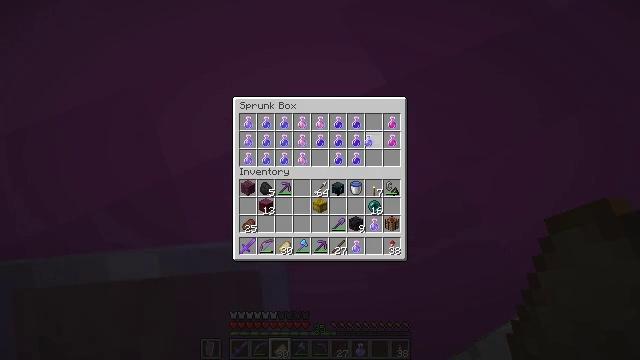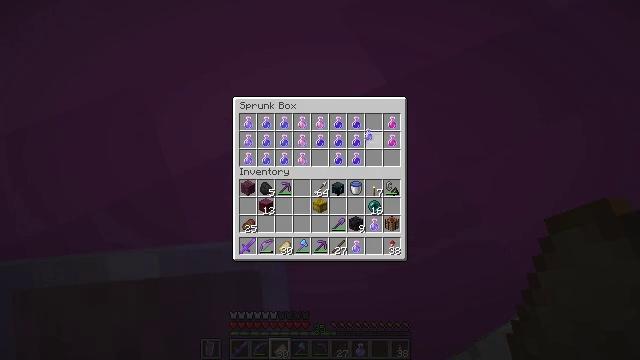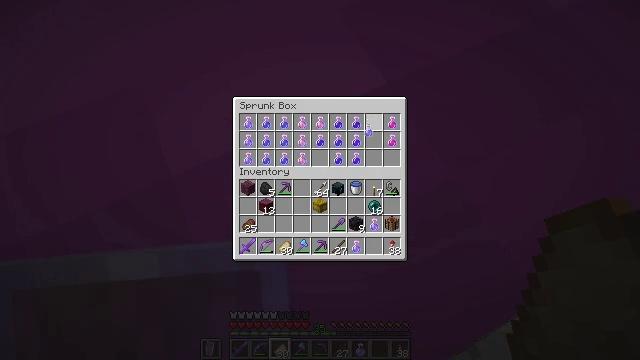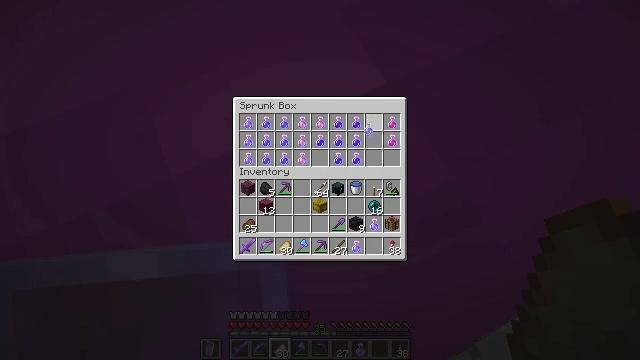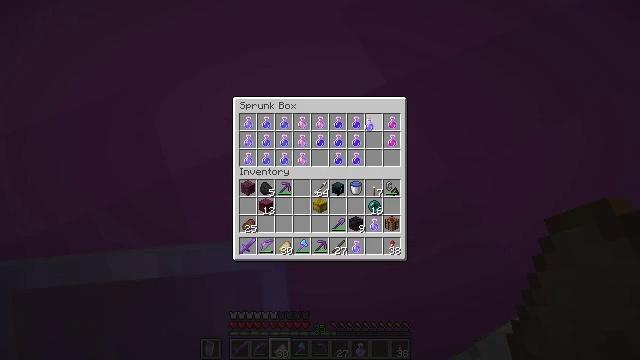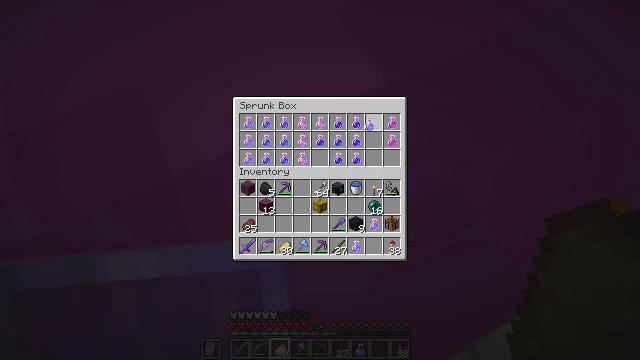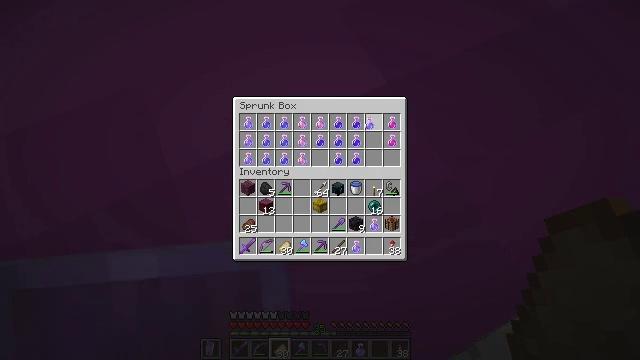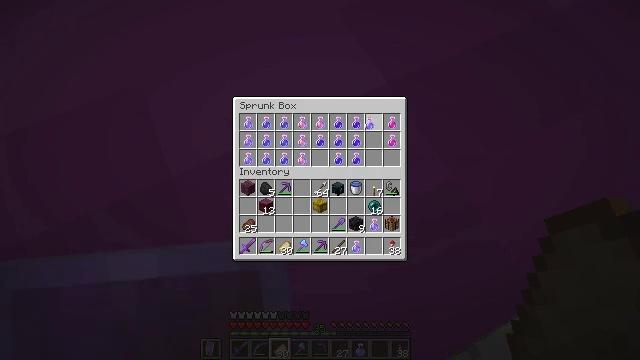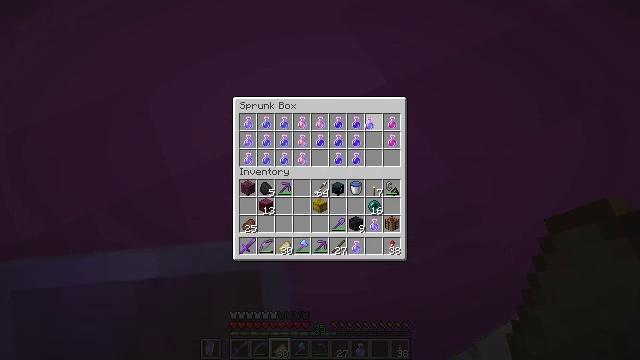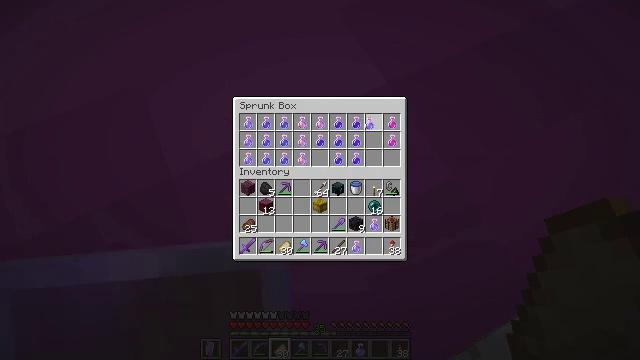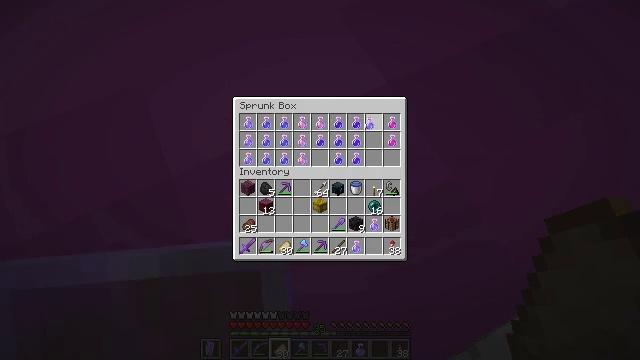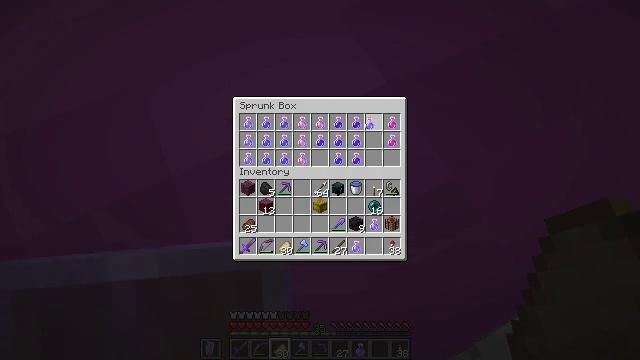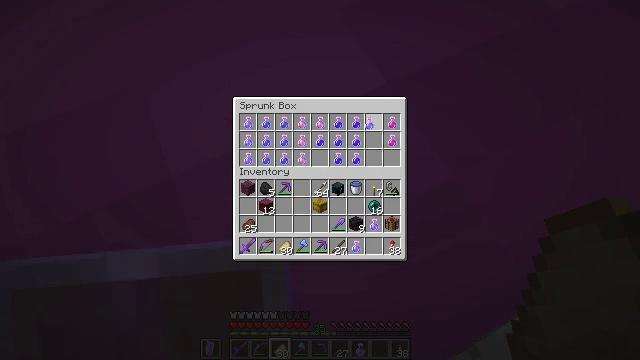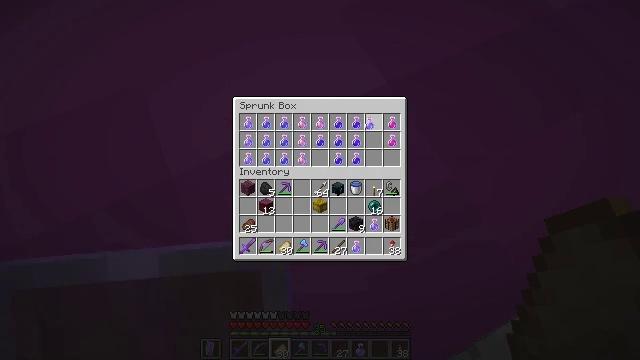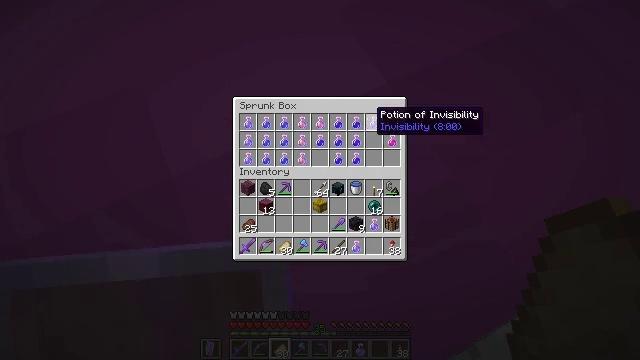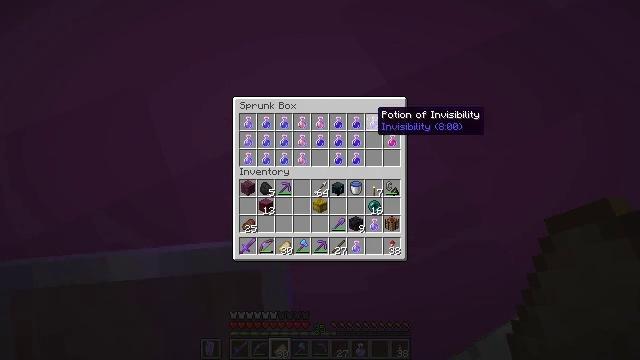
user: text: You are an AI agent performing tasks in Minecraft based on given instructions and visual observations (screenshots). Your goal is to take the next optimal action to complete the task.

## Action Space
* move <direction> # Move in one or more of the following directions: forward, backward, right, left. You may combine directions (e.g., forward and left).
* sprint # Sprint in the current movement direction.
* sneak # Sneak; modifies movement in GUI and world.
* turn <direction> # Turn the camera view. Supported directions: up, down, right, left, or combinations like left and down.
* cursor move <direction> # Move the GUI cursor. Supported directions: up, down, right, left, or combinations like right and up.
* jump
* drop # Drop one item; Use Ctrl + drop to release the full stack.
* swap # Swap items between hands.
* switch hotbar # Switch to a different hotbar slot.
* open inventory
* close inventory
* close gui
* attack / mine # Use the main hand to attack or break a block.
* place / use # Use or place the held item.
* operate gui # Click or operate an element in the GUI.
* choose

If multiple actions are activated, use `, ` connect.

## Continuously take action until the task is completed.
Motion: motion action
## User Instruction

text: Collect the magenta shulker box for storage.
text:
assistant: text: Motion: no_op
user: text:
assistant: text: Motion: no_op
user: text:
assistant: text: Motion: no_op
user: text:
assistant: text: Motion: no_op
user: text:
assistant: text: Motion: no_op
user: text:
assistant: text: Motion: no_op
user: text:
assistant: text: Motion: no_op
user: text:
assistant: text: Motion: no_op
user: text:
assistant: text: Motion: no_op
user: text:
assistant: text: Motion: no_op
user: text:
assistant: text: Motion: attack / mine
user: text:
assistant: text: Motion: attack / mine
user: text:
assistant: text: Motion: attack / mine
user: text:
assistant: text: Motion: no_op
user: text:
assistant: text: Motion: no_op
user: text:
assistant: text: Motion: turn down
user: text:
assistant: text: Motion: turn down
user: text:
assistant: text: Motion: turn down
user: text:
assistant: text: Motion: turn down
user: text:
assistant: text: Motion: turn down
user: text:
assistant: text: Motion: no_op
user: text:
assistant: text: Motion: no_op
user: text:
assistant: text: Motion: no_op
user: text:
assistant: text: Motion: no_op
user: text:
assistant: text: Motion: no_op
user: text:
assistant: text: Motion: no_op
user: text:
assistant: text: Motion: no_op
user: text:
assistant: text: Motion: no_op
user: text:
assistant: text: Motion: no_op
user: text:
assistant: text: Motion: attack / mine